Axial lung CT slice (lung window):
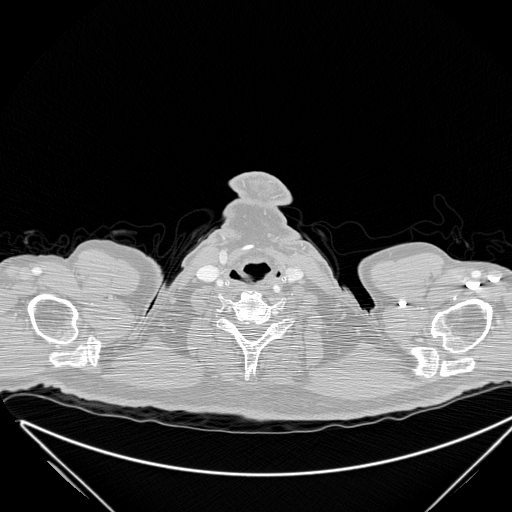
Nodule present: no